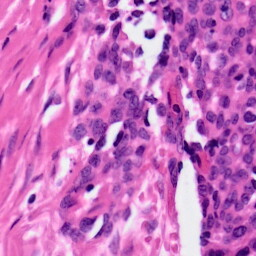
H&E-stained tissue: Ovarian